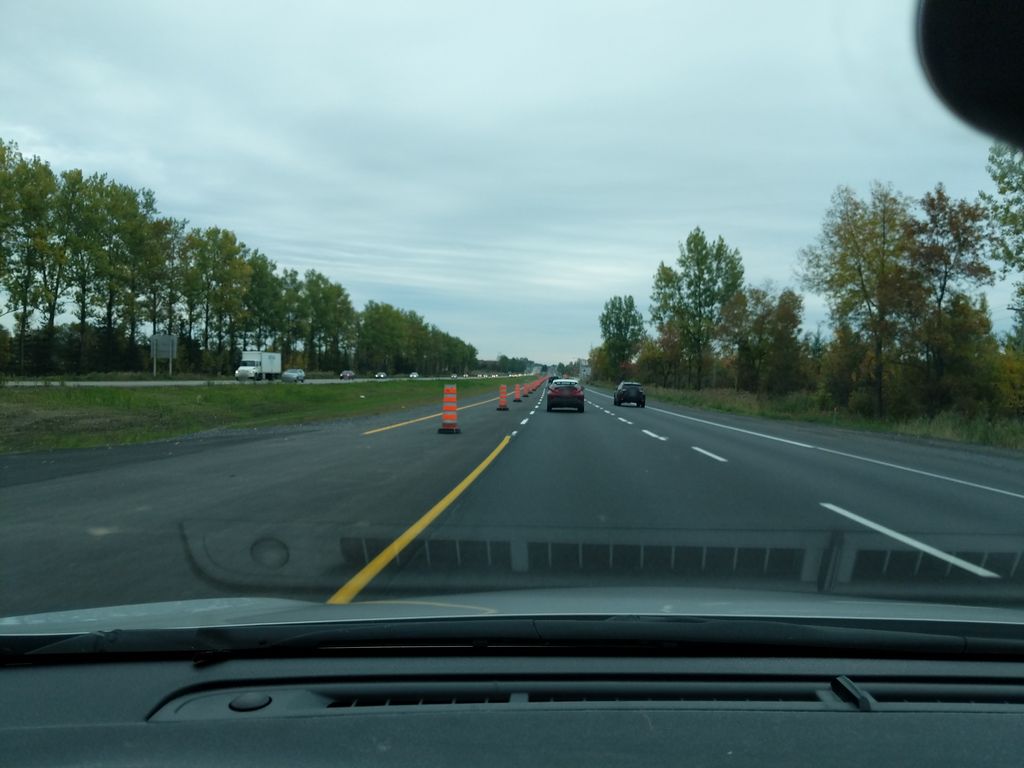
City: quebec_city